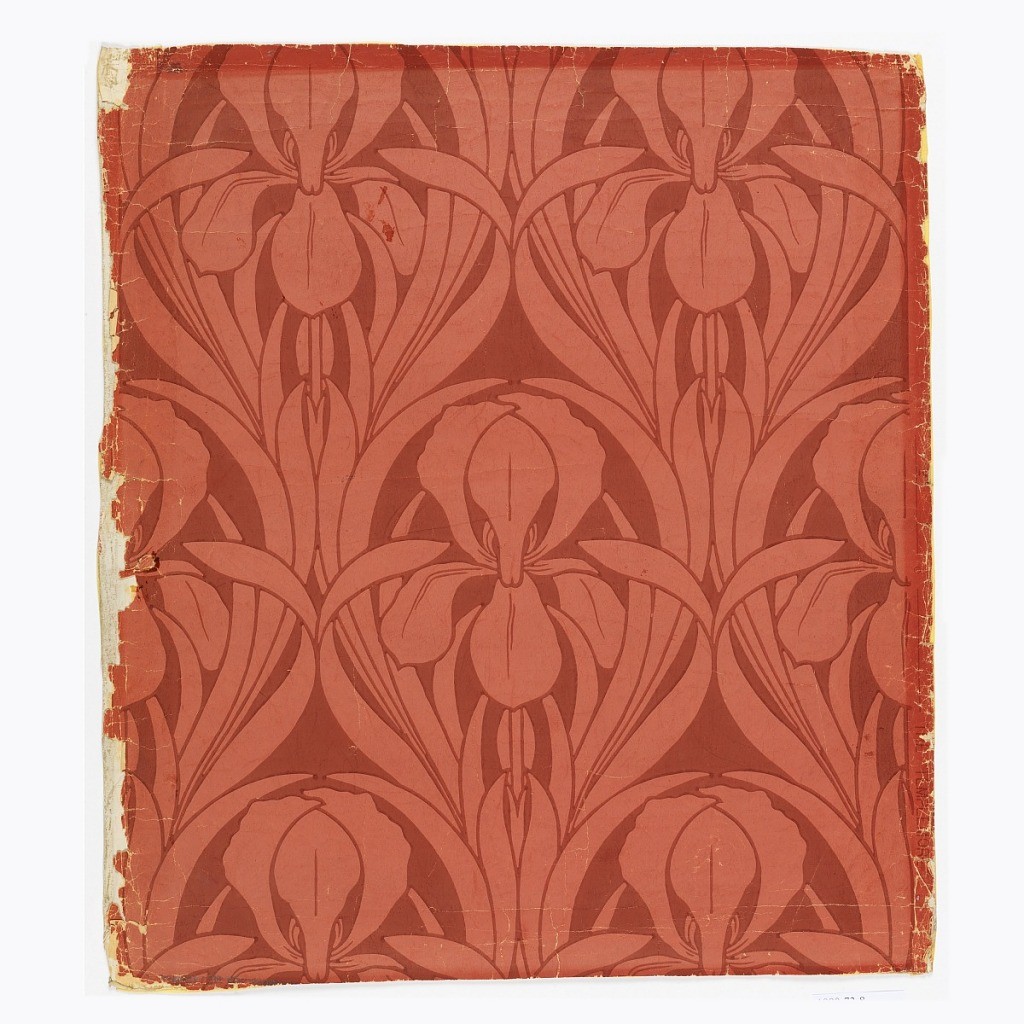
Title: The Templemore
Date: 1875–99
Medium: Machine-printed on paper
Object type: Sidewall
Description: Over-sized stylized irises and leaves, drop repeat, printed in coral, dusty rose and burgundy.